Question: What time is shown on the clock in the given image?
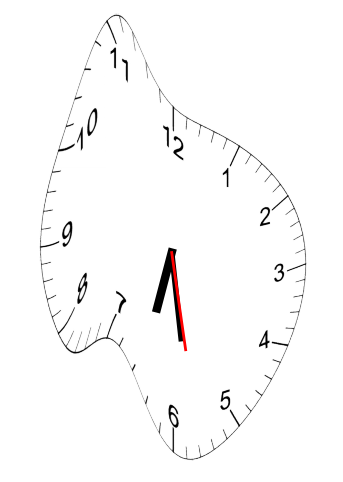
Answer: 06:28:28